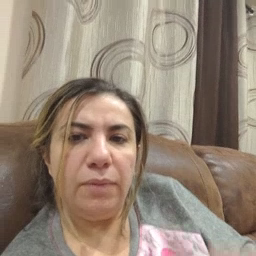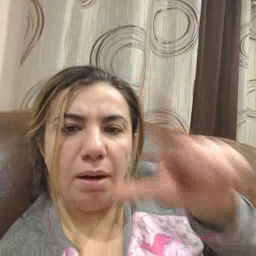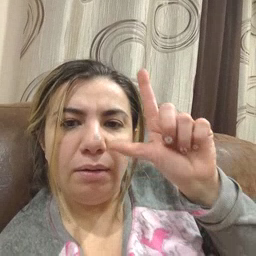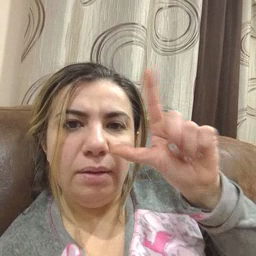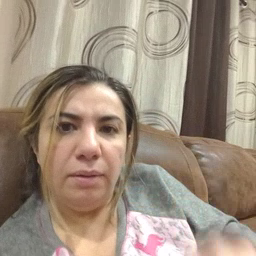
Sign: later